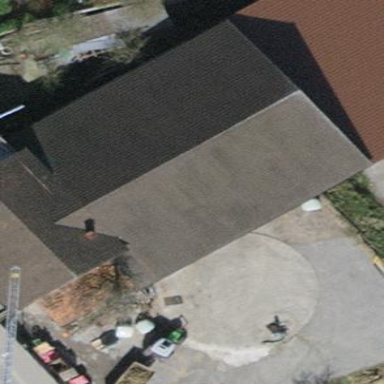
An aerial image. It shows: Stable building.